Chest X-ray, PA view. Patient: 61 years old, sex M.
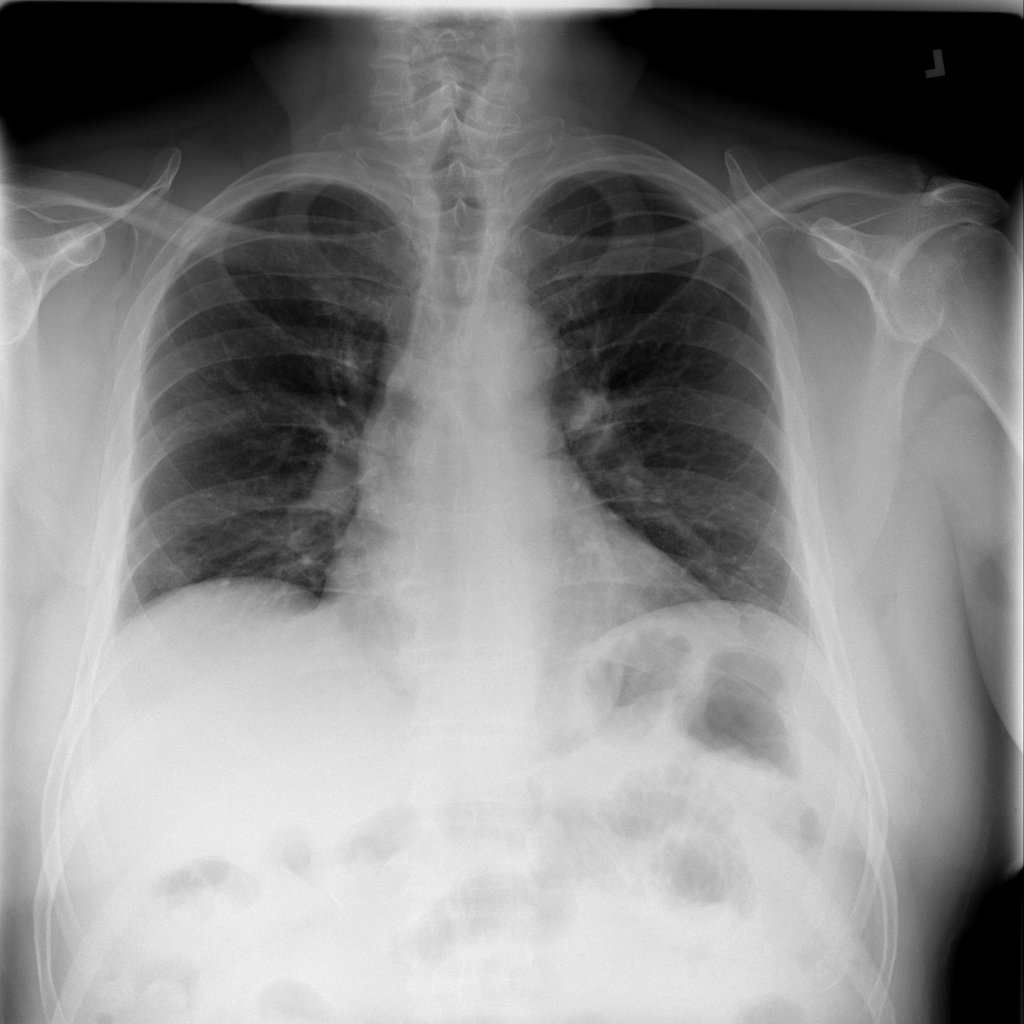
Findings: Atelectasis